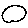
Label: circle